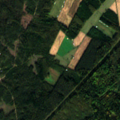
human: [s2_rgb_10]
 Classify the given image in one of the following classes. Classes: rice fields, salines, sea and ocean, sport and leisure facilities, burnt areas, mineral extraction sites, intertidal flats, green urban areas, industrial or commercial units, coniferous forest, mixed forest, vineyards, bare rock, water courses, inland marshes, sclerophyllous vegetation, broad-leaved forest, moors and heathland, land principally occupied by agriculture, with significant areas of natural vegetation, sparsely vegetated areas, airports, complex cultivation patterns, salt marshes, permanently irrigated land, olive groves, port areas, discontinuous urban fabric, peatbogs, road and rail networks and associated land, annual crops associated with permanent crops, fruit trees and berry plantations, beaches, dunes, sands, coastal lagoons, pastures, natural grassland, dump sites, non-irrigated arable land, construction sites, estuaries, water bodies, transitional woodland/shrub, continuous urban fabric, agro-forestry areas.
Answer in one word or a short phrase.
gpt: non-irrigated arable land, coniferous forest, mixed forest, transitional woodland/shrub